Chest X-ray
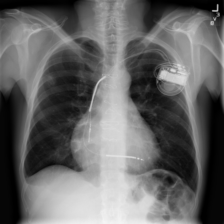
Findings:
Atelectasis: negative
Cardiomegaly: negative
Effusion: negative
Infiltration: positive
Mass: positive
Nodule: negative
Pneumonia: negative
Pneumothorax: negative
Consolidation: negative
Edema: negative
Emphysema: negative
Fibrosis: negative
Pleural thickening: negative
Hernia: negative